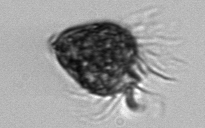
Label: Ciliophora